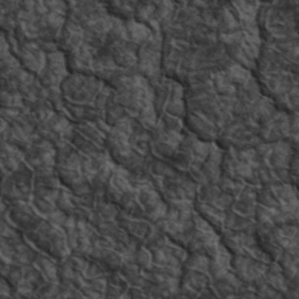
Label: non_frost